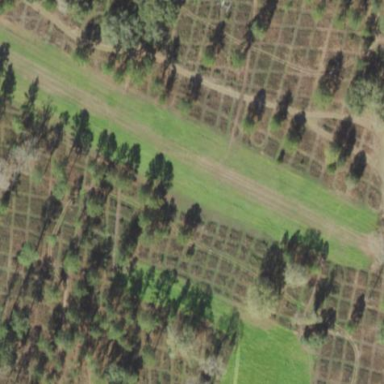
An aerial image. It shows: Orchard.